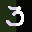
Label: 3